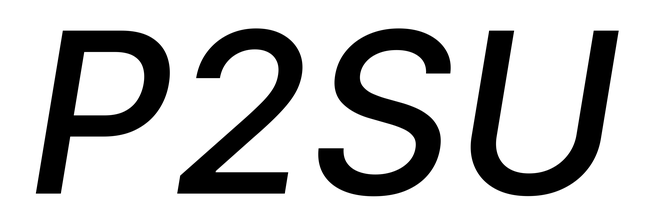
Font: Inter-Italic_Medium_Italic